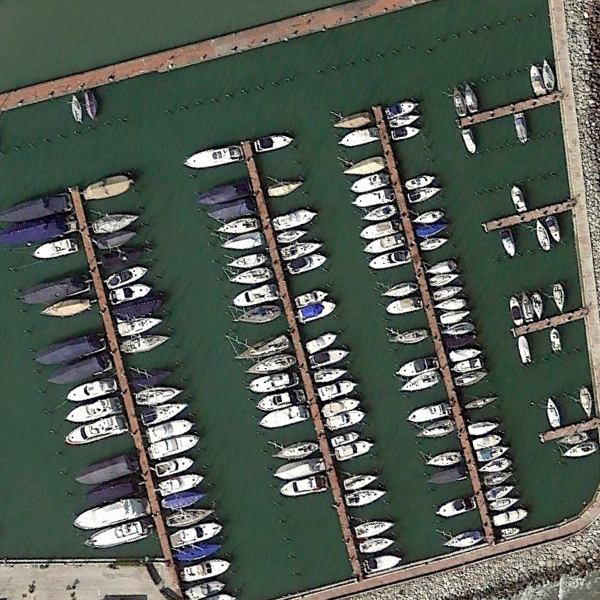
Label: Port